Interaction volume radius: 5 \u00c5
Interaction volume height: 45 \u00c5
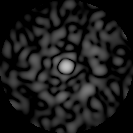
Disorder parameter: 0.8321